Question: I solved my task, but I don't like how it works. It looks too heavy for me. If you can suggest me a better way to do exactly the same it would be awesome!
So here is my pain :) I have a table in SQL DB which contains charts with business data and they are developed by separate department and they are adding them randomly (at least from my point of view). The year range is <PHONE>(3) but both of those dates should be flexible because every next month new data appear and they'll try to add more data for the past.
Now it looks like this:

To achive this goal I created this model:
'''
using System;
using System.Collections.Generic;
namespace MvcApplication1.Models
{
[Serializable]
public class MonthlyModel
{
public int TypeId { get; set; }
public List<YearDTO> Items { get; set; }
}
[Serializable]
public class YearDTO
{
public DateTime Year { get; set; }
public MonthDTO January { get; set; }
public MonthDTO February { get; set; }
public MonthDTO March { get; set; }
public MonthDTO April { get; set; }
public MonthDTO May { get; set; }
public MonthDTO June { get; set; }
public MonthDTO July { get; set; }
public MonthDTO August { get; set; }
public MonthDTO September { get; set; }
public MonthDTO October { get; set; }
public MonthDTO November { get; set; }
public MonthDTO December { get; set; }
}
[Serializable]
public class MonthDTO
{
public DateTime start { get; set; }
public DateTime end { get; set; }
public int priceTypeId { get; set; }
public bool IsEnabled { get; set; }
public bool IsSelected { get; set; }
}
}
'''
Here is Controller which contains GetMethod to show View as presented above and Post method to get this Model back parse it and create anothe View with charts.
'''
using System;
using System.Collections.Generic;
using System.Web.Mvc;
using MvcApplication1.Models;
namespace MvcApplication1.Controllers
{
public class HistoricalController : Controller
{
[HttpGet]
public ActionResult Monthly()
{
int typeId = -1;
try
{
typeId = Convert.ToInt32(RouteData.Values["id"]);
}
catch (Exception)
{
}
MonthlyModel mm;
if (Session[String.Format("MonthlySelect{0}", typeId)] != null)
{
mm = (MonthlyModel)Session[String.Format("MonthlySelect{0}", typeId)];
}
else
{
mm = GetMonthlyModel(typeId);
}
return View(mm);
}
private MonthlyModel GetMonthlyModel(int typeId)
{
MonthlyModel mm = new MonthlyModel();
var list = ChartManager.GetAvailableMonthlyCharts(typeId, 1, 3, new DateTime(1995, 1, 1), DateTime.Today);
foreach (Tuple<DateTime, DateTime, bool, int> val in list)
{
var start = val.Item1;
var end = val.Item2;
var exists = val.Item3;
var pti = val.Item4;
var items = mm.Items ?? (mm.Items = new List<YearDTO>());
int idx = items.FindIndex(f => f.Year.Year == start.Year);
if (idx == -1)
{
items.Add(new YearDTO { Year = new DateTime(start.Year, 1, 1) });
idx = items.FindIndex(f => f.Year.Year == start.Year);
}
switch (start.Month)
{
case 1:
items[idx].January = new MonthDTO { start = start, end = end, priceTypeId = pti, IsEnabled = exists, IsSelected = false };
break;
case 2:
items[idx].February = new MonthDTO { start = start, end = end, priceTypeId = pti, IsEnabled = exists, IsSelected = false };
break;
case 3:
items[idx].March = new MonthDTO { start = start, end = end, priceTypeId = pti, IsEnabled = exists, IsSelected = false };
break;
case 4:
items[idx].April = new MonthDTO { start = start, end = end, priceTypeId = pti, IsEnabled = exists, IsSelected = false };
break;
case 5:
items[idx].May = new MonthDTO { start = start, end = end, priceTypeId = pti, IsEnabled = exists, IsSelected = false };
break;
case 6:
items[idx].June = new MonthDTO { start = start, end = end, priceTypeId = pti, IsEnabled = exists, IsSelected = false };
break;
case 7:
items[idx].July = new MonthDTO { start = start, end = end, priceTypeId = pti, IsEnabled = exists, IsSelected = false };
break;
case 8:
items[idx].August = new MonthDTO { start = start, end = end, priceTypeId = pti, IsEnabled = exists, IsSelected = false };
break;
case 9:
items[idx].September = new MonthDTO { start = start, end = end, priceTypeId = pti, IsEnabled = exists, IsSelected = false };
break;
case 10:
items[idx].October = new MonthDTO { start = start, end = end, priceTypeId = pti, IsEnabled = exists, IsSelected = false };
break;
case 11:
items[idx].November = new MonthDTO { start = start, end = end, priceTypeId = pti, IsEnabled = exists, IsSelected = false };
break;
case 12:
items[idx].December = new MonthDTO { start = start, end = end, priceTypeId = pti, IsEnabled = exists, IsSelected = false };
break;
}
}
mm.metalId = typeId;
return mm;
}
[HttpPost]
public ActionResult MonthlyCharts(MonthlyModel model)
{
List<ChartDTO> list = new List<ChartDTO>();
foreach (YearDTO dto in model.Items)
{
var val = dto.January;
if (val.IsSelected) list.Add(ChartManager.GetChart(val.start, val.end, model.metalId, 1, val.priceTypeId));
val = dto.February;
if (val.IsSelected) list.Add(ChartManager.GetChart(val.start, val.end, model.metalId, 1, val.priceTypeId));
val = dto.March;
if (val.IsSelected) list.Add(ChartManager.GetChart(val.start, val.end, model.metalId, 1, val.priceTypeId));
val = dto.April;
if (val.IsSelected) list.Add(ChartManager.GetChart(val.start, val.end, model.metalId, 1, val.priceTypeId));
val = dto.May;
if (val.IsSelected) list.Add(ChartManager.GetChart(val.start, val.end, model.metalId, 1, val.priceTypeId));
val = dto.June;
if (val.IsSelected) list.Add(ChartManager.GetChart(val.start, val.end, model.metalId, 1, val.priceTypeId));
val = dto.July;
if (val.IsSelected) list.Add(ChartManager.GetChart(val.start, val.end, model.metalId, 1, val.priceTypeId));
val = dto.August;
if (val.IsSelected) list.Add(ChartManager.GetChart(val.start, val.end, model.metalId, 1, val.priceTypeId));
val = dto.September;
if (val.IsSelected) list.Add(ChartManager.GetChart(val.start, val.end, model.metalId, 1, val.priceTypeId));
val = dto.October;
if (val.IsSelected) list.Add(ChartManager.GetChart(val.start, val.end, model.metalId, 1, val.priceTypeId));
val = dto.November;
if (val.IsSelected) list.Add(ChartManager.GetChart(val.start, val.end, model.metalId, 1, val.priceTypeId));
val = dto.December;
if (val.IsSelected) list.Add(ChartManager.GetChart(val.start, val.end, model.metalId, 1, val.priceTypeId));
}
Session[String.Format("MonthlySelect{0}", model.metalId)] = model;
ModelState.Clear();
return View(list);
}
}
}
'''
And the last part is actually a View to represent this checkbox field:
'''
@model MvcApplication1.Models.MonthlyModel
@{
ViewBag.Title = "Monthly charts ";
Layout = "~/Views/Shared/_Layout.cshtml";
}
<h2>@(ViewBag.Title)</h2>
<div id="choice-container">
@using (Html.BeginForm("MonthlyCharts", "Historical", FormMethod.Post))
{
@Html.TextBox("metalId", Model.metalId, new { @type = "hidden" })
<table>
<tr>
<th> Year</th>
<th> January</th>
<th> February</th>
<th> March</th>
<th> April</th>
<th> May</th>
<th> June</th>
<th> July</th>
<th> August</th>
<th> September</th>
<th> October</th>
<th> November</th>
<th> December</th>
<th> </th>
</tr>
@for (int i = 0; i < Model.Items.Count(); i++)
{
<tr>
<td>
@Html.Label("Items[" + i + "].Year", Model.Items[i].Year.ToString(@"yyyy"))
@Html.TextBox("Items[" + i + "].Year", Model.Items[i].Year, new { @type = "hidden" })
</td>
<td>
<div align=center class="editor-field">
@if (Model.Items[i].January.IsEnabled)
{
@Html.CheckBox("Items[" + i + "].January.IsSelected", Model.Items[i].January.IsSelected, new { @class = "chk" })
}
else
{
@Html.CheckBox("Items[" + i + "].January.IsSelected", Model.Items[i].January.IsSelected, new { @disabled = "disabled" })
}
@Html.TextBox("Items[" + i + "].January.IsEnabled", Model.Items[i].January.IsEnabled, new { @type = "hidden" })
@Html.TextBox("Items[" + i + "].January.start", Model.Items[i].January.start, new { @type = "hidden" })
@Html.TextBox("Items[" + i + "].January.end", Model.Items[i].January.end, new { @type = "hidden" })
@Html.TextBox("Items[" + i + "].January.priceTypeId", Model.Items[i].January.priceTypeId, new { @type = "hidden" })
</div>
</td>
@*
.... 11 times ....
*@
</tr>
}
</table>
<input type="submit" class="button" value="Get the image"/>
}
</div>
'''
So user can only choose months of the years if we have charts for them. The year range can change in the future. We must show chart on separate page. We must remember the model (I keep it in session) if user decided to go back and select a couple more months.
So what I don't like in this solution:
1. Model is heavy, hard to use, to create and parse. Not easy to add new parameters.
2. View contains a lot of hidden fields because of model
3. Controller is okay except creation and parse the model.
I'm pretty new for web dev, but I'm not a newby in software development and I want it look better if it's possible.
I really feel that I'm missing something here. I appreciate your ideas, suggestions and anything that could simplify this code. Thanks!
I want to clarify why I use so many parameters.
I can't use only one DateTime because each chart has start DateTime and end DateTime (begin and the end of the month) and TypeId. Besides I need somehow to build table in view and put each control in right place. Now I'm using name of months for this purpose. I also need to know on the View side is control enabled (if user can select it) and then on the POST method I need to know which of them was selected so I have bool IsEnabled { get; set; } and bool IsSelected { get; set; } and other parameters.
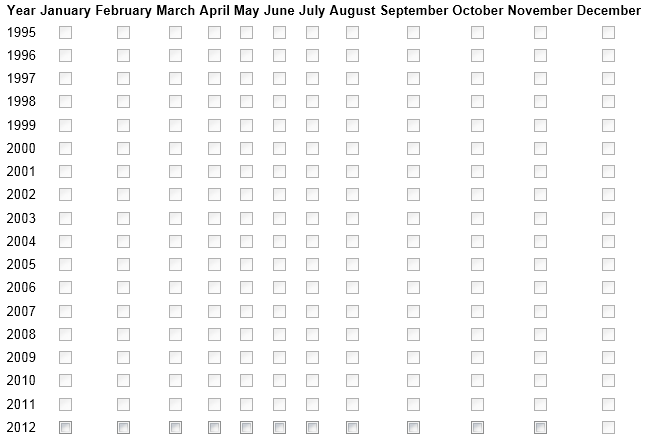
Answer: You can simplify a lot of things by not specifying each individual month. The 'DateTime' object can take care of that. Don't repeat yourself if it's not necessary
Your view can be simplified then to use some loops instead of 12 separate blocks. The 'th' block can also be simplified with a loop and outputting the month like so:
'''
new DateTime(2010, 8, 1).ToString("MMM", CultureInfo.InvariantCulture);
'''
I'm not sure why you're putting all of the values into Hidden fields, especially when they aren't needed for the post back data. All of that information should be stored server side anyways, so there should be methods for pulling it in from your data model.
Also, the 'Post' handler doesn't need to consume the exact same model. Each checkbox could be defined as '<input type='checkbox' name='chart' value='2012-01-01' />'. The 'Post' handler would accept something like 'List<string>', and you can just convert the values you received to 'DateTime''s and retrieve your charts